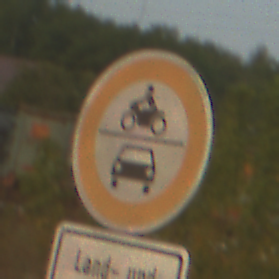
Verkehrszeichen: VerbotKraftfahrzeuge
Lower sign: BesondereFahrzeugeUndTransportgueter8
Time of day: SunriseSunset
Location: Outdoor (Suburban)
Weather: PartlyCloudy
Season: NotSpecified
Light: Natural